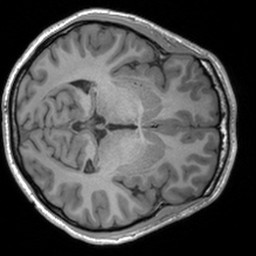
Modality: T1w
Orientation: axial
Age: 24
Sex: male
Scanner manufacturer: siemens
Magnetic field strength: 3 T
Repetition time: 1.9 s
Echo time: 0.00226 s